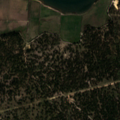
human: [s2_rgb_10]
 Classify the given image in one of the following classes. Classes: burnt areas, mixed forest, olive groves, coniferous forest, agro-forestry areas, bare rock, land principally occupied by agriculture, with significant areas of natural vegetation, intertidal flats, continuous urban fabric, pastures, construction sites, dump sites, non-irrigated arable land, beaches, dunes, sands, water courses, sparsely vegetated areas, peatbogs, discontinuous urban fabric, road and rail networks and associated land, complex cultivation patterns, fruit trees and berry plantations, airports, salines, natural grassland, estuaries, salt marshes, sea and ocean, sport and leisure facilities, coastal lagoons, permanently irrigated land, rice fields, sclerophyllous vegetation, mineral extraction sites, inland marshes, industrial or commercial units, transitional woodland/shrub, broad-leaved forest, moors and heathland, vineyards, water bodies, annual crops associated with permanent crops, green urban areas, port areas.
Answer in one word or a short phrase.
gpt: rice fields, broad-leaved forest, salt marshes, intertidal flats, estuaries